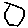
Label: hexagon